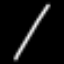
Label: line